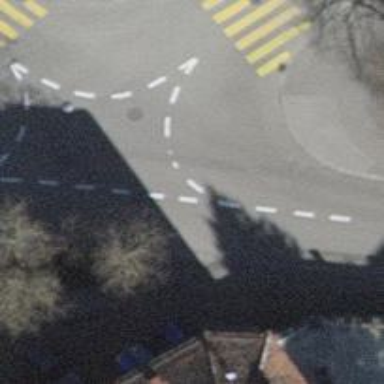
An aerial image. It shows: Residential road with separate asphalt sidewalk.